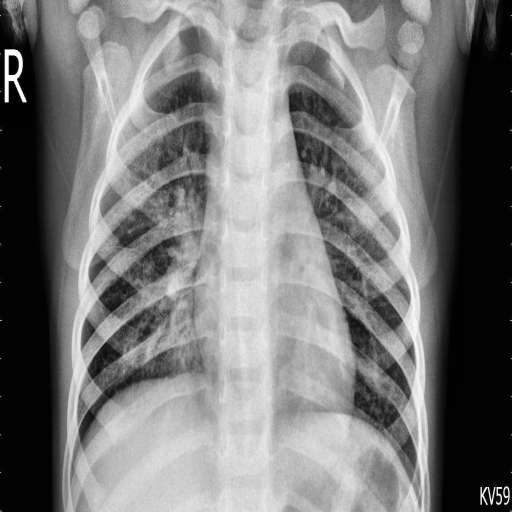
Finding: PNEUMONIA